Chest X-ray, AP view. Patient: 63 years old, sex M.
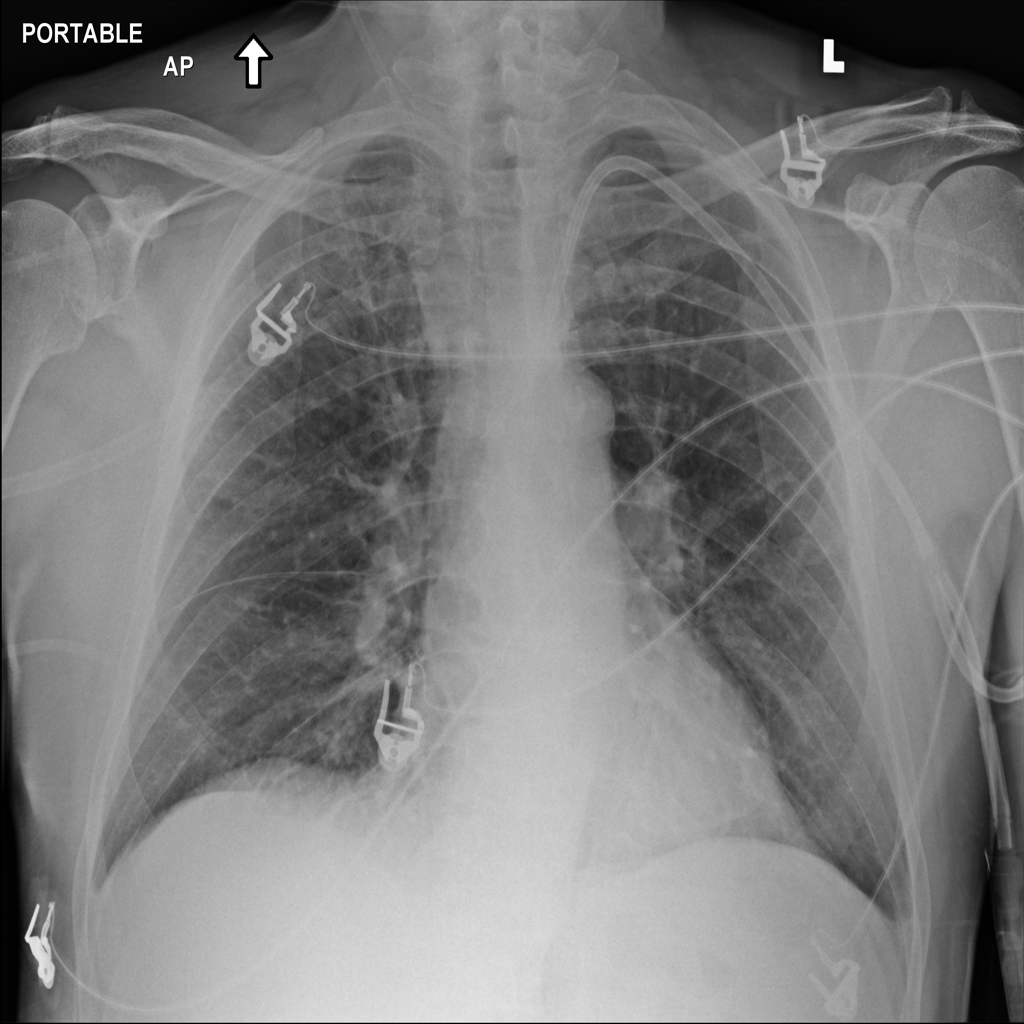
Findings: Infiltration